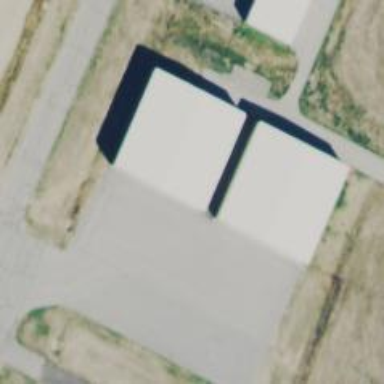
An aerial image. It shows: Apron at the airport.